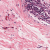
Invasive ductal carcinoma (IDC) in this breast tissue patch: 0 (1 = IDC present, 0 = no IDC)